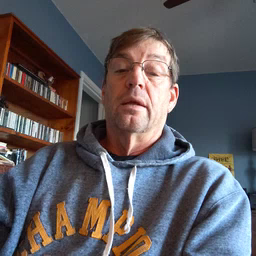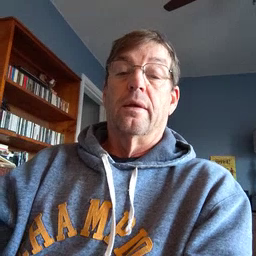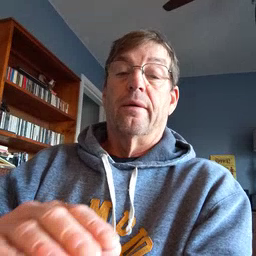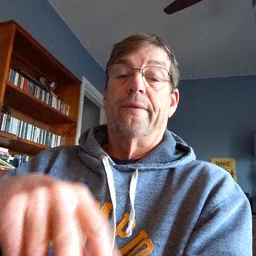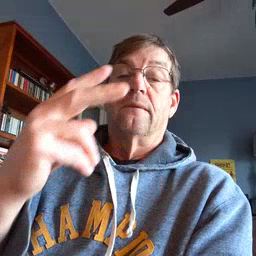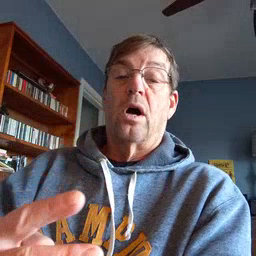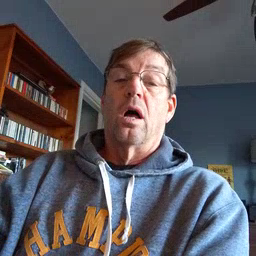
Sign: fall